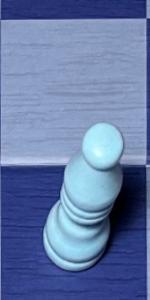
Label: Bishop_White